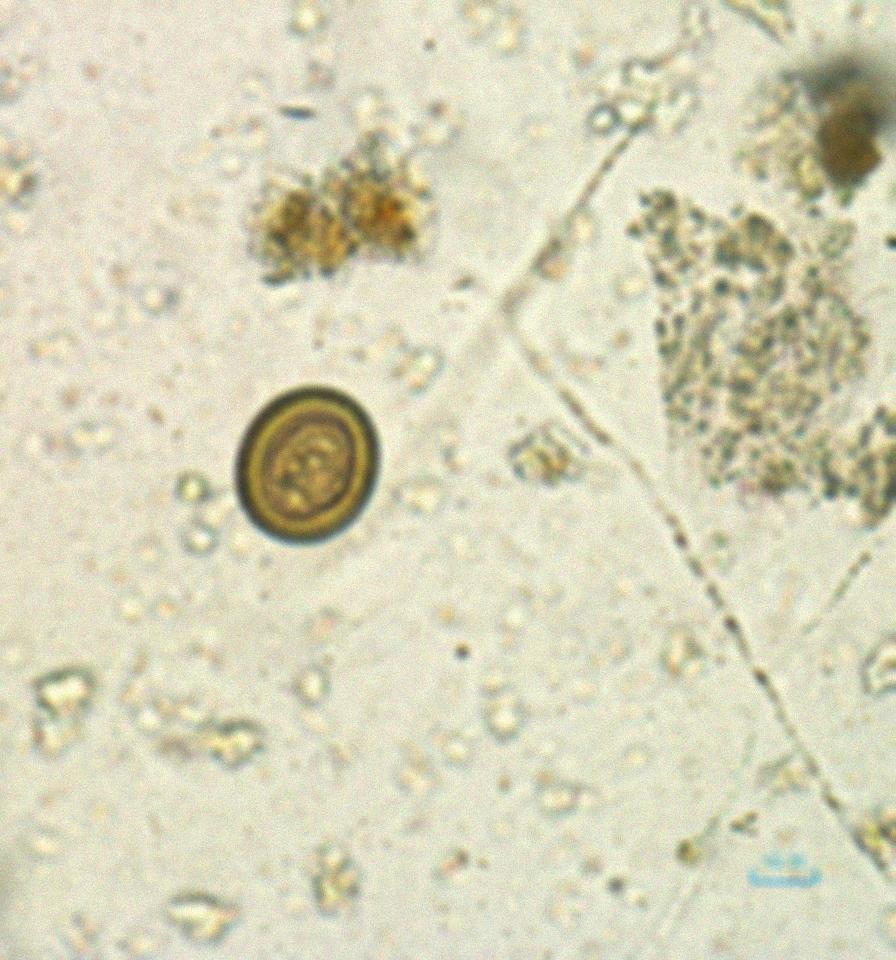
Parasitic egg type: Taenia spp. egg